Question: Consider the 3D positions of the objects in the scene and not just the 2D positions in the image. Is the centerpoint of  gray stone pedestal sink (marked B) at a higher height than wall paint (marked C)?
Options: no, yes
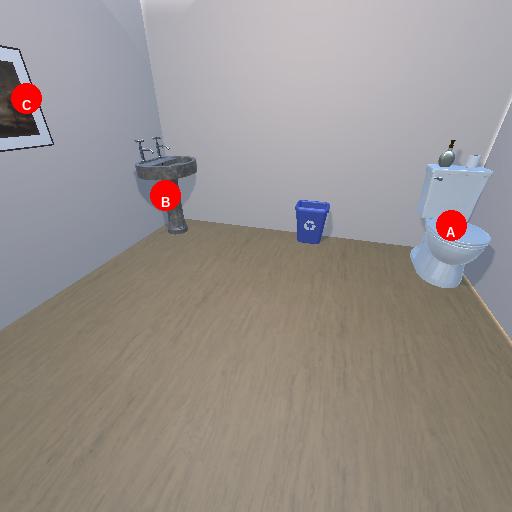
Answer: no